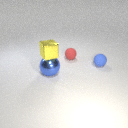
small blue rubber sphere to the right of small red rubber sphere